Question: I want to add a Custom View (red View) on the bottom of my UIPageViewController like this:

Because i want some Standard Text which is displayed on every View of my UIPageViewController. Everythings works fine, but my Custom VIew is not visible, this is what i tried:
'''
- (void)viewDidLoad
{
self.pageController = [[UIPageViewController alloc] initWithTransitionStyle:UIPageViewControllerTransitionStylePageCurl navigationOrientation:UIPageViewControllerNavigationOrientationHorizontal options:nil];
self.pageController.dataSource = self;
[[self.pageController view] setFrame:[[self view] bounds]];
FirstTutorialViewController *initialViewController = [self viewControllerAtIndex:0];
NSArray *viewControllers = [NSArray arrayWithObject:initialViewController];
[self.pageController setViewControllers:viewControllers direction:UIPageViewControllerNavigationDirectionForward animated:NO completion:nil];
[self addChildViewController:self.pageController];
[[self view] addSubview:[self.pageController view]];
[self.pageController didMoveToParentViewController:self];
//Here i try to set the Custom view:
[[self.pageController view] addSubview:[self customView]];
'''
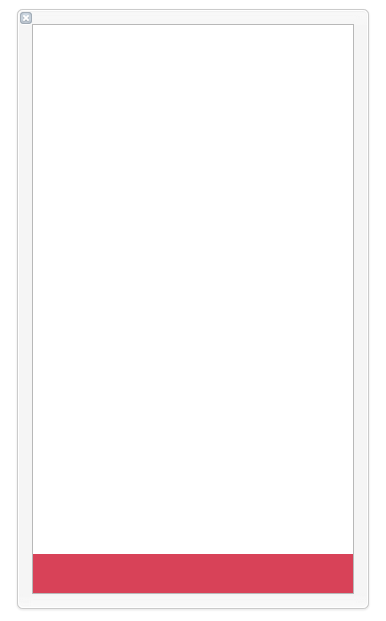
Answer: Don't add 'self customView' to the page controller, and be sure to set its frame first.
Instead, resize the page controller to allow space at the bottom for the custom view and add both to your main view.